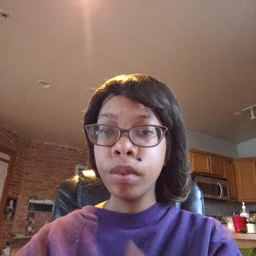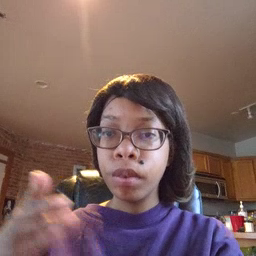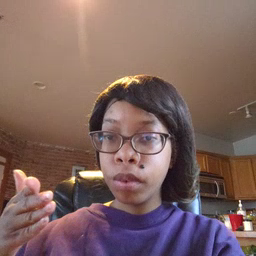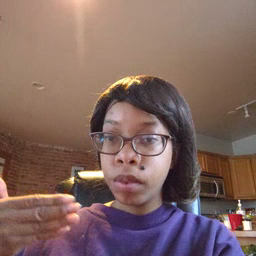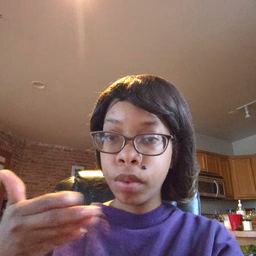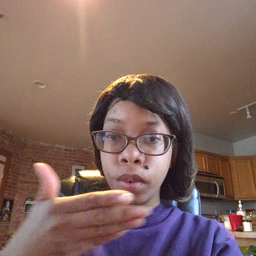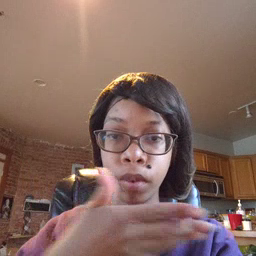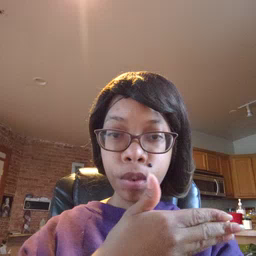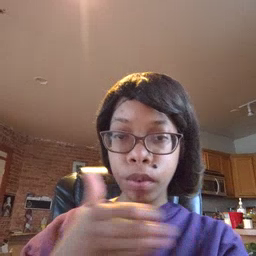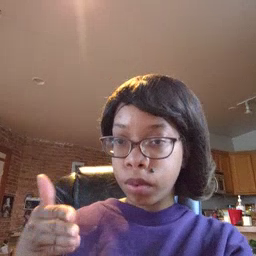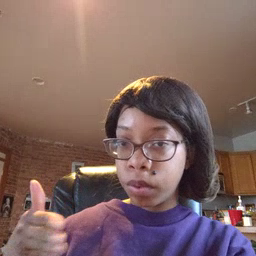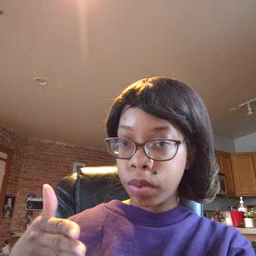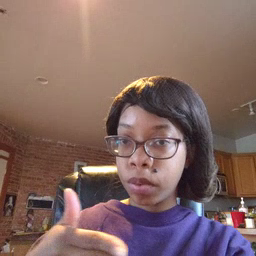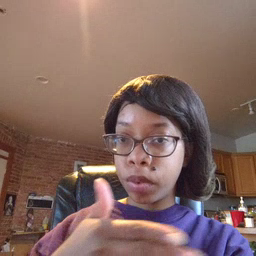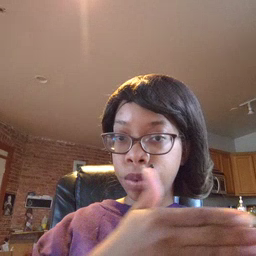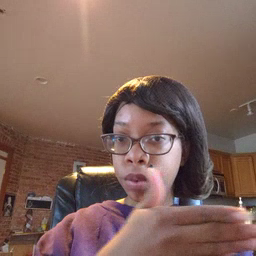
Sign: fish